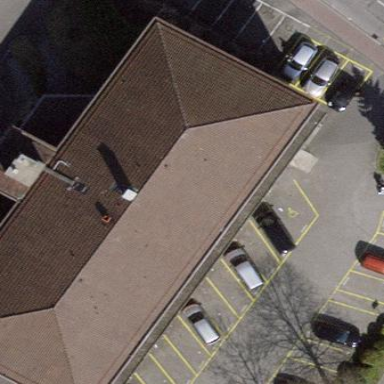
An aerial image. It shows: Convenience shop located in building.